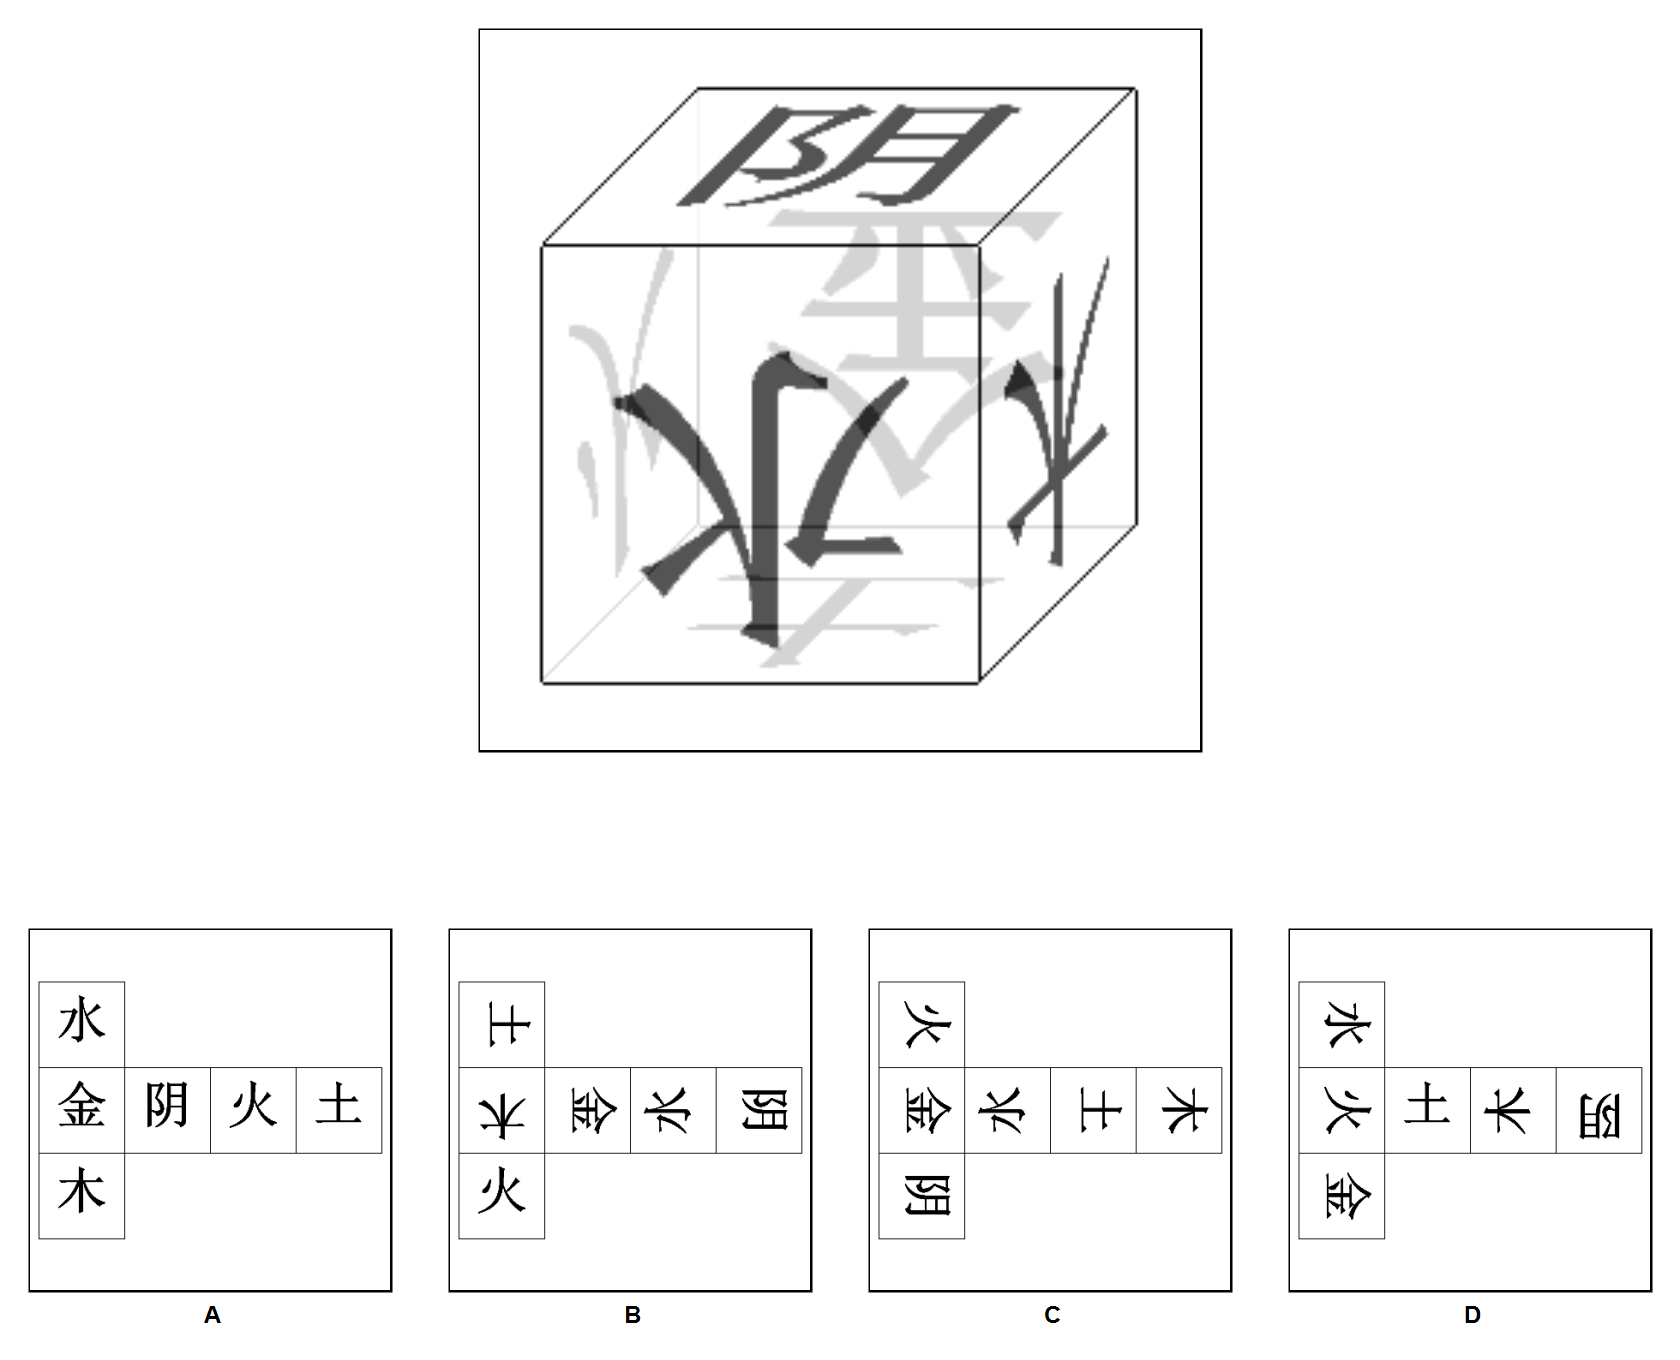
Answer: D